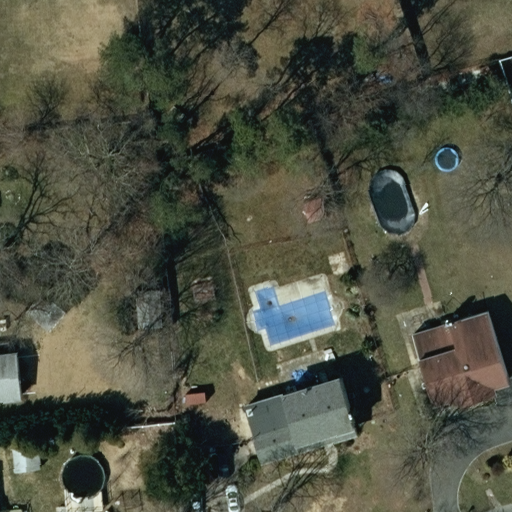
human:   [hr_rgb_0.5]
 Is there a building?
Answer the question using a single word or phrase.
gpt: yes

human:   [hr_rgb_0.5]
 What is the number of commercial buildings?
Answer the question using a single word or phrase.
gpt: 0

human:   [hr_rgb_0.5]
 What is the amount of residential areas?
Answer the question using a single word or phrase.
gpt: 1

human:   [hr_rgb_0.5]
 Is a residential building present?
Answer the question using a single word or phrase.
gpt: yes

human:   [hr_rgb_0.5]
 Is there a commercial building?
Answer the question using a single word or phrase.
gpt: no

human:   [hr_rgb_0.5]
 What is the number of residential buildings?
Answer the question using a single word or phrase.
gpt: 4

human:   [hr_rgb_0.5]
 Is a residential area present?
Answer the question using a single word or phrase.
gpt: yes

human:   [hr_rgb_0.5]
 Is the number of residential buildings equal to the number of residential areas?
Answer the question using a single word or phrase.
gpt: no

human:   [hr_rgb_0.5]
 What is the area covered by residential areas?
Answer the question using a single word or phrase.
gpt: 10621m2

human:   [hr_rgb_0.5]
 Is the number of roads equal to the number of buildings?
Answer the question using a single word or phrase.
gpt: no

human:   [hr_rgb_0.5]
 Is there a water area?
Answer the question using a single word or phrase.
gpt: no

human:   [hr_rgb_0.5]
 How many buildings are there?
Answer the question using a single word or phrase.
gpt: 7

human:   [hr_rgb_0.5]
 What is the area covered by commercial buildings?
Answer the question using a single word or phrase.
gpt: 0m2

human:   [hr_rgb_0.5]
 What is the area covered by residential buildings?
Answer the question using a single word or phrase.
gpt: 582m2

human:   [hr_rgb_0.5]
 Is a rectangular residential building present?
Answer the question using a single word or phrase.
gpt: yes

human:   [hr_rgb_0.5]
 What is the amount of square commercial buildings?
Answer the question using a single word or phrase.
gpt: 0

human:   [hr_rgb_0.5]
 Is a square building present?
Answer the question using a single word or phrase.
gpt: no

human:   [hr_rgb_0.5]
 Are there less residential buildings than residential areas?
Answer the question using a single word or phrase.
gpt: no

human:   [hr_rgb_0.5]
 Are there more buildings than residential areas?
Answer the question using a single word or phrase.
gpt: yes

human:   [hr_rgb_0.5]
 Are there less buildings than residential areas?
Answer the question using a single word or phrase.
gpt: no

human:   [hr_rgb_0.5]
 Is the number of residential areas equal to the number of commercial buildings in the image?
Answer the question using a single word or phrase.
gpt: no

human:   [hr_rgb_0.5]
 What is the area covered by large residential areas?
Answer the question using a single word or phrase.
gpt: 10621m2

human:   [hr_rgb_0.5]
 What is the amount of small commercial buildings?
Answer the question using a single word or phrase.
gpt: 0

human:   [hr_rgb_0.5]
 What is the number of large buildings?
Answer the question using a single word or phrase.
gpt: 0

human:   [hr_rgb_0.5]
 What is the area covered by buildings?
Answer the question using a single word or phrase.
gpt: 669m2

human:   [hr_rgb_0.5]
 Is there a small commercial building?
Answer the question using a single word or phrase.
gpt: no

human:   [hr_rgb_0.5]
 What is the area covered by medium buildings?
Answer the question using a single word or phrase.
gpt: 520m2

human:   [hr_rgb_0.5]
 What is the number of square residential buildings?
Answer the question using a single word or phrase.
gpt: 0

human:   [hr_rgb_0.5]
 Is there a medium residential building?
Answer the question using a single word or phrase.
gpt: yes

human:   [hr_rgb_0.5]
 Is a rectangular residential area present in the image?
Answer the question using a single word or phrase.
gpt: yes

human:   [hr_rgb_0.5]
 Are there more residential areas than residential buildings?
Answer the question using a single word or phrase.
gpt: no

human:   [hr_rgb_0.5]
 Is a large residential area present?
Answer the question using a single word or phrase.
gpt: yes

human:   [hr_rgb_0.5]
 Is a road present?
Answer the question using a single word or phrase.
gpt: no

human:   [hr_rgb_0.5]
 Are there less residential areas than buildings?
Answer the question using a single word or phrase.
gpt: yes

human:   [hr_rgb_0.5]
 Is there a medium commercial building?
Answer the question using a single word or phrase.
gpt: no

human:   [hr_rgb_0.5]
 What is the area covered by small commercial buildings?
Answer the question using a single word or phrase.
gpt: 0m2

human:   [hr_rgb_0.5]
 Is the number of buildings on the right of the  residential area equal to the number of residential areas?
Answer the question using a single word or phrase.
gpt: no

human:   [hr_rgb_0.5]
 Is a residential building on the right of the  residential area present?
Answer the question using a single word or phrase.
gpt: no

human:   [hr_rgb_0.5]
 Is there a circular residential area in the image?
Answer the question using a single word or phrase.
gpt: no

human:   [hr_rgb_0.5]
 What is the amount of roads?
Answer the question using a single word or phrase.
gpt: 0

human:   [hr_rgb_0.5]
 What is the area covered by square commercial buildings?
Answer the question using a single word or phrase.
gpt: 0m2

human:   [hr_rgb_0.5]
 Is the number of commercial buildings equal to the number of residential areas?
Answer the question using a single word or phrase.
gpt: no

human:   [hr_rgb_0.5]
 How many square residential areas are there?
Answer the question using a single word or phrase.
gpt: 0

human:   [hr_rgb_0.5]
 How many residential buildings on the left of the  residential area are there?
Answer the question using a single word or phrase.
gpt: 4

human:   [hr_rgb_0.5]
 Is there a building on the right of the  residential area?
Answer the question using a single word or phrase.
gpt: no

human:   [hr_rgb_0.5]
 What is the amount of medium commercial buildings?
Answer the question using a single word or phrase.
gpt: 0

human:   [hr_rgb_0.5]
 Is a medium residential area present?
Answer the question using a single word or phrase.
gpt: no

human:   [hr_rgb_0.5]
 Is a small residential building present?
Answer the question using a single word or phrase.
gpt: yes

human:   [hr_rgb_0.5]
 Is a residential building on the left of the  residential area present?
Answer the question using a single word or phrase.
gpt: yes

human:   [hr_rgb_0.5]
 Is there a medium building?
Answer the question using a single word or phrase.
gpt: yes

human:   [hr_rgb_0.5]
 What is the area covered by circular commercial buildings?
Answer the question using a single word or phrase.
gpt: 0m2

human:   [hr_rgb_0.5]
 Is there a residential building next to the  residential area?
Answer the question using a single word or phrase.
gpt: yes

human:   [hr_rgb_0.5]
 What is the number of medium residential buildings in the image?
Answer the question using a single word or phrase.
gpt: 2

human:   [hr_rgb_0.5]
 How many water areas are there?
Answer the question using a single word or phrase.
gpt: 0

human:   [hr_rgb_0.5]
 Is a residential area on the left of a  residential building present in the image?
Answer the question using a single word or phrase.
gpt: no

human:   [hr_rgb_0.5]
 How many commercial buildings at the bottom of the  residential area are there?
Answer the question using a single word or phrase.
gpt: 0

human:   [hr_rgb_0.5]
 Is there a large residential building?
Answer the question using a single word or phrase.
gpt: no

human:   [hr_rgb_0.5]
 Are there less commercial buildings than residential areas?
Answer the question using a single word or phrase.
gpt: yes

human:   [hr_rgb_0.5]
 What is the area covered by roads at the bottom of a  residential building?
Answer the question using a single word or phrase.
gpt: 0m2

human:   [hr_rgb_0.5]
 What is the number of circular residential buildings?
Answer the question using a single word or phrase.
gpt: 0

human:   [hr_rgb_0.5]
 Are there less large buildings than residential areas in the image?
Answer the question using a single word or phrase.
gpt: yes

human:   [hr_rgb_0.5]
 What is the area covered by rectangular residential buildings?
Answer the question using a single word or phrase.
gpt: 330m2

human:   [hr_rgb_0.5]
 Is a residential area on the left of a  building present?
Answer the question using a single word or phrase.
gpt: no

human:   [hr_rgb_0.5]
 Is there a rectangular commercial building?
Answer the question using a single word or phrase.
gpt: no